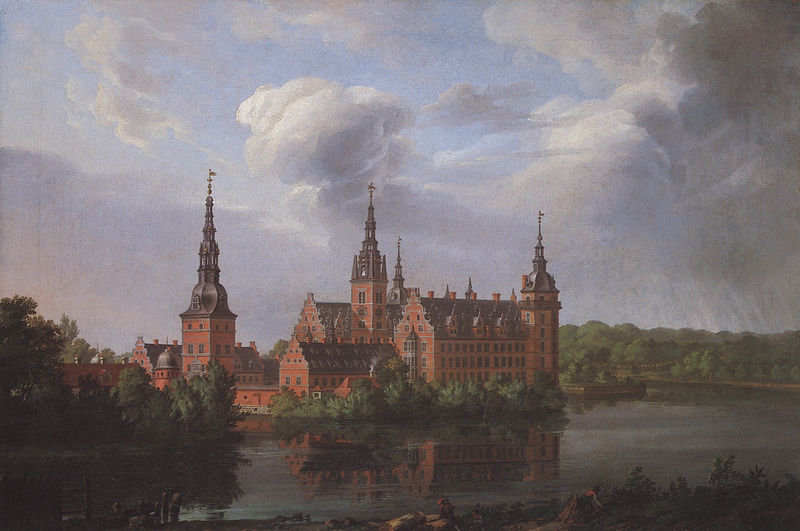
Titel: Schloß Frederiksborg
Künstler: Johan Christian Clausen Dahl
Standort: Oslo
Institution: Nasjonalgalleriet
Schlagwörter: baum, blau, blätter, dunkel, gemälde, gewitter, himmel, laub, schatten, wasser, weiß, wolken, bäume, fluss, grün, kirchturm, landschaft, menschen, ocker, see, stadt, teich, ufer, braun, fenster, grau, hell, hintergrund, licht, schwarz, vordergrund, zeichnung, anlage, dach, gebäude, haus, park, rot, schloss, tiere, wolke, beige, architektur, barock, spitze, spiegel, öl, natur, norden, spiegelung, brücke, büsche, gewässer, kirche, rauch, sonne, sträucher, wasserspiegelung, insel, drei, spitzen, gotik, renaissance, wald, arbeit, bauern, genre, turm, turmspitze, bewölkt, deutschland, wellen, düster, fassade, spiegelbild, fahne, dächer, giebel, ziegel, landschaftsmalerei, backstein, hof, idylle, arbeiter, romantik, ölgemälde, erhaben, staffage, steg, spiegeln, hoch, zinnen, fotografie, regen, erker, burg, kloster, kreuz, türme, zwiebelturm, münchen, dom, strahlen, gewitterwolken, festung, schweden, kathedrale, lichtstrahlen, klinker, sandstein, anwesen, regenwolken, schiefer, mittelalter, gehölz, landwirtschaft, graben, balu, wasserschloss, turmspitzen, stockwerke, aufziehen, sschloss, seelandschaft, blauer, mittelgrund, bewaldung, architekturzeichnung, schlossanlage, profanarchitektur, nebengebäude, neogotik, haupthaus, treppengiebel, ziegelrot, wassergraben, dänemark, schauer, gewitterwolke, ziegek, schieferdach, wechsel, schlosss, sommerlandschaft, schwerin, insek, langdschaft, rosenborg, sritze, l, rote mauern, drohende wolken, spiegelbild im wasser